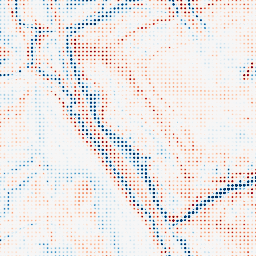
Category: edge_preserving
Decomposition family: bilateral
Decomposition parameters: d: 21
sigma_color: 25
sigma_space: 100
Upsampling method: sinc_blackman
Upsampling parameters: scale: 8
kernel_size: 4
Upsampling scale: 8